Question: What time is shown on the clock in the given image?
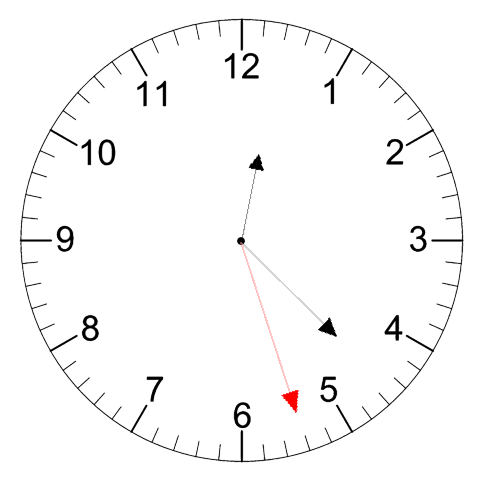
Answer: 12:22:27